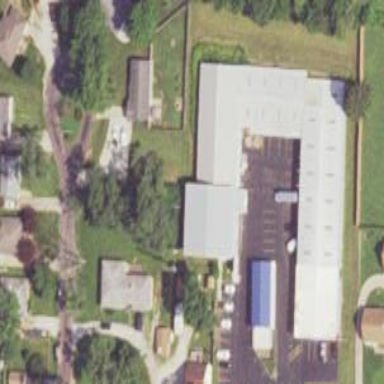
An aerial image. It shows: Commercial building.